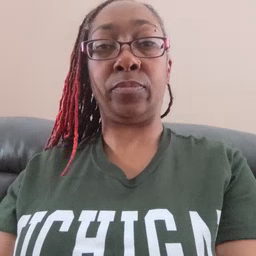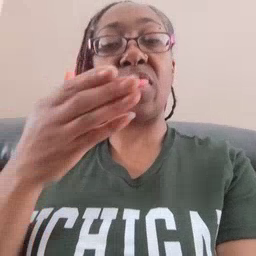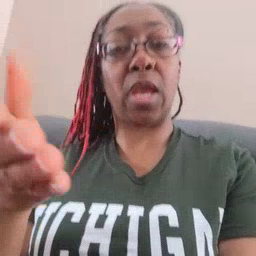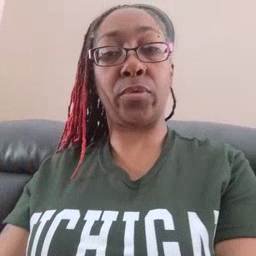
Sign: there